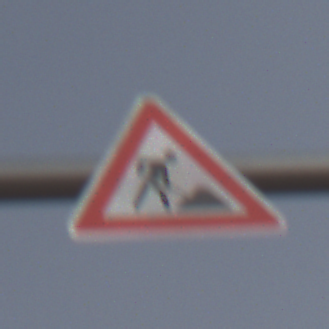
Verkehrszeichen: Arbeitsstelle
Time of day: MorningAfternoon
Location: Outdoor (Nature)
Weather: PartlyCloudy
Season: NotSpecified
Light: Natural